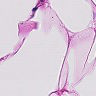
Metastatic tissue present: no